Question: I know the title stinks, but as it says i have no idea what the name is for what i want to create.
I want to do a list of links (or rather a menu if you prefer, but with no drop down), that looks like this:

This is just an example so it isnt very pretty. Its having those arrows in each box, and have them "connected" to eachother, but each box is an individual element. I think this type of style has a name, what is it called? Will help greatly searching for help.
I wish to achieve this by making the elements purely by CSS, and the closest i have come is help from this page: <URL> but i just cant combine them to create the menu.
Any and all kinds of help is appreciated.
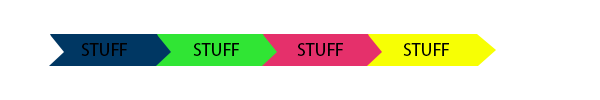
Answer: We used to call it 'breadcrumbs with arrowboxes'. But its up to you. I dont think there is a generic name.
Check out these links
- <URL>
- <URL>